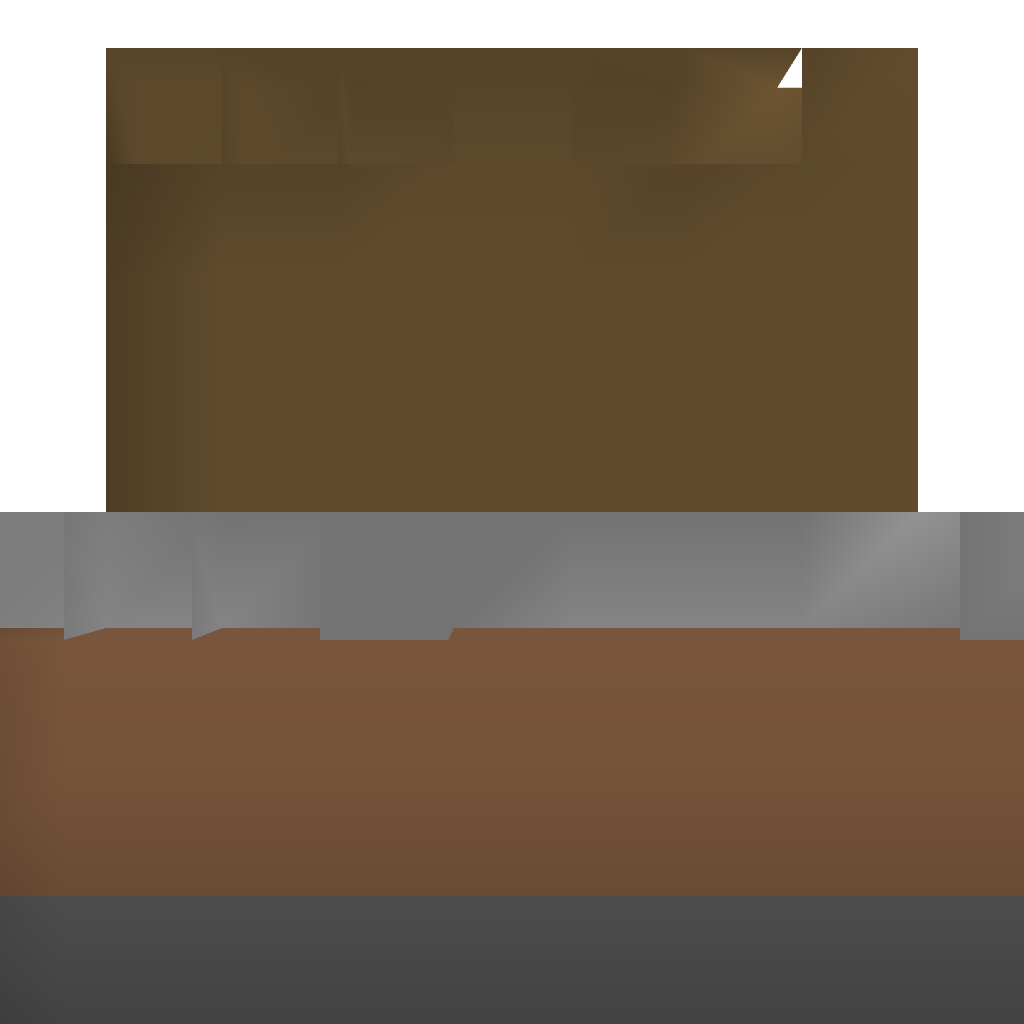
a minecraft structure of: Library